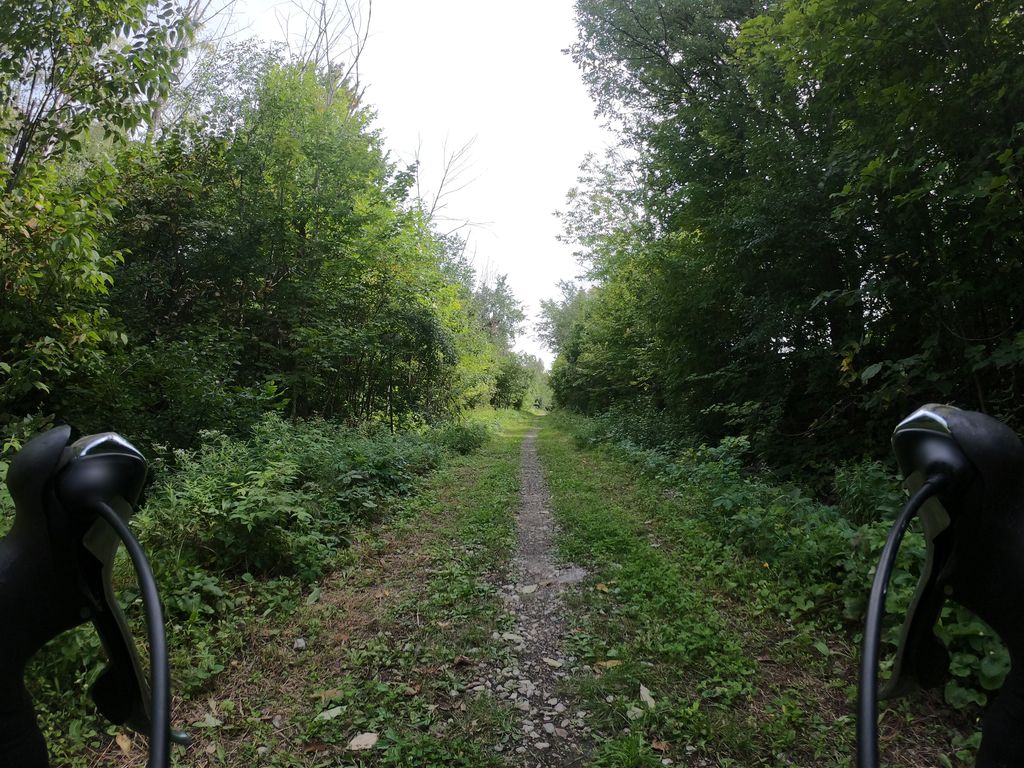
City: ottawa-gatineau